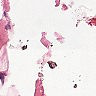
Metastatic tissue present: no